Interaction volume radius: 10 \u00c5
Interaction volume height: 20 \u00c5
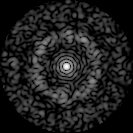
Disorder parameter: 0.7927